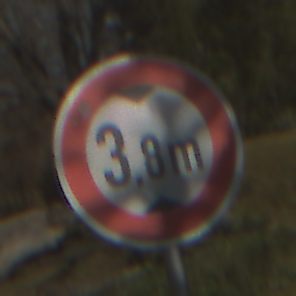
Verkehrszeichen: TatsaechlicheHoehe
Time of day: MorningAfternoon
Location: Outdoor (Nature)
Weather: PartlyCloudy
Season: NotSpecified
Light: Natural